Interaction volume radius: 5 \u00c5
Interaction volume height: 30 \u00c5
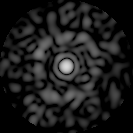
Disorder parameter: 0.8721